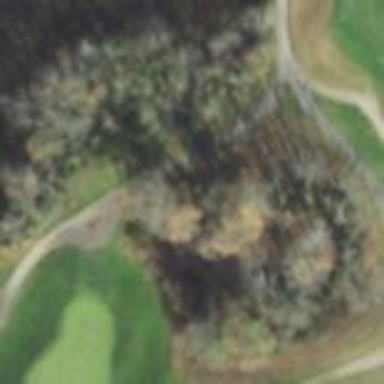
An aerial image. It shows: Rough grassy area used for golf.